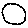
Label: circle